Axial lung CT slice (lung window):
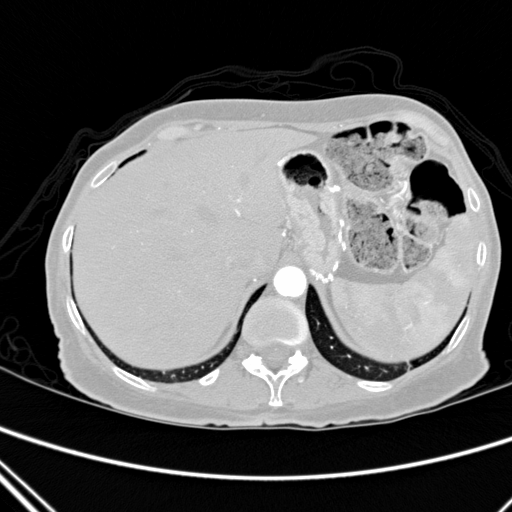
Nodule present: no